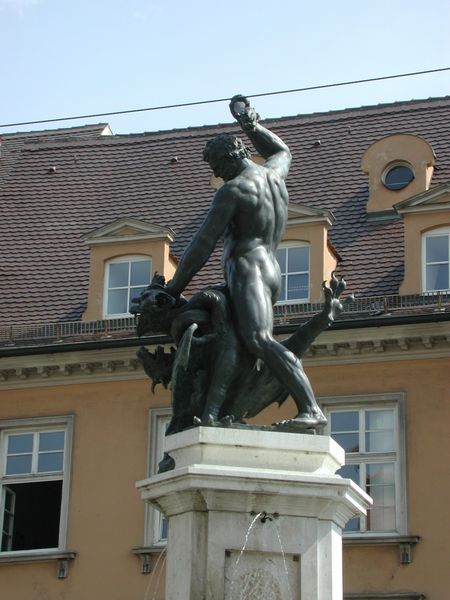
Titel: Herkulesbrunnen in Augsburg
Künstler: Adriaen de Vries
Standort: Augsburg (EU - D - B)
Schlagwörter: akt, figur, brunnen, statue, bronze, faust, herkules, drache, augsburg, submission, saint michael